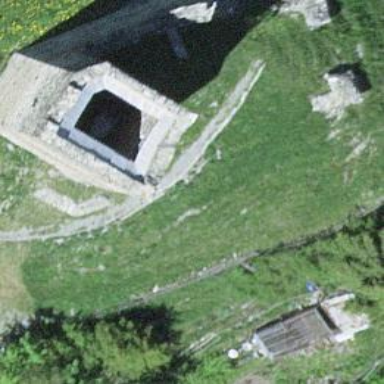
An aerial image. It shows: Castle wall serving as barrier.